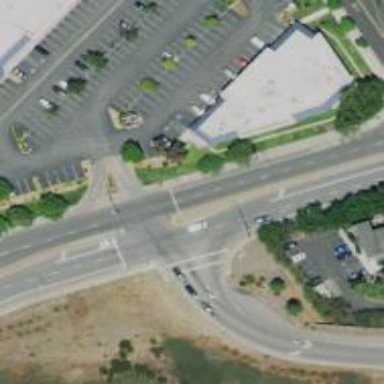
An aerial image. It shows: Solid stop line on the road.